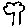
Label: tree